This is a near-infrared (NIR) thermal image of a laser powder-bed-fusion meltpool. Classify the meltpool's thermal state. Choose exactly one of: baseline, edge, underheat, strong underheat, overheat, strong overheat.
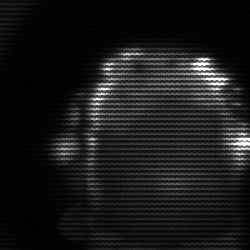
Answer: baseline